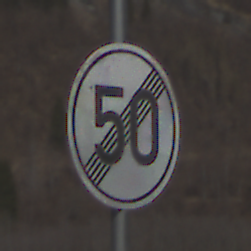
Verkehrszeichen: EndeGeschwindigkeit50
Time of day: MorningAfternoon
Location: Outdoor (Nature)
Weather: PartlyCloudy
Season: NotSpecified
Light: Natural